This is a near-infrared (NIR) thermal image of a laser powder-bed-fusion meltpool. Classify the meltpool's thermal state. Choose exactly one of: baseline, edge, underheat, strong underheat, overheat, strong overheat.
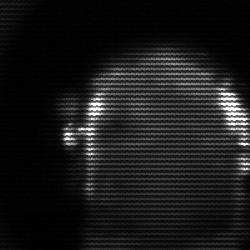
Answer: baseline